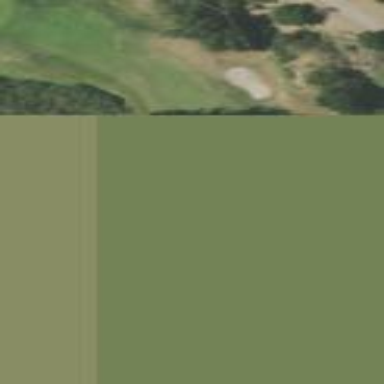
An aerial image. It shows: Golf fairway surrounded by grass.